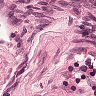
Metastatic tissue present: no